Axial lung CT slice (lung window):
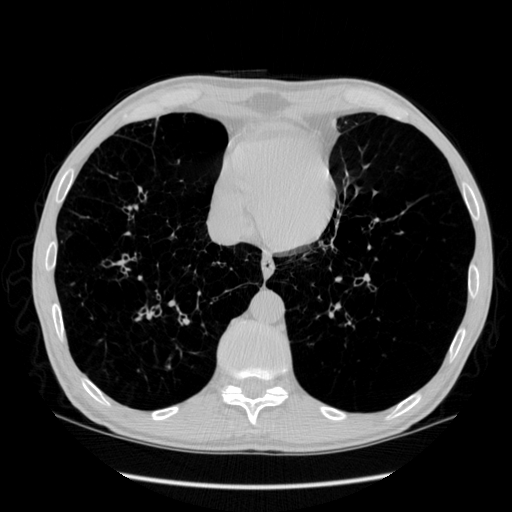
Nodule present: no